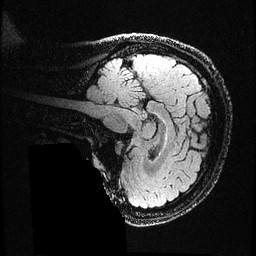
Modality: FLAIR
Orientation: sagittal
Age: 49
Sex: female
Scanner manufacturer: ge
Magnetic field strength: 3 T
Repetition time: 4.802 s
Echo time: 0.1164 s